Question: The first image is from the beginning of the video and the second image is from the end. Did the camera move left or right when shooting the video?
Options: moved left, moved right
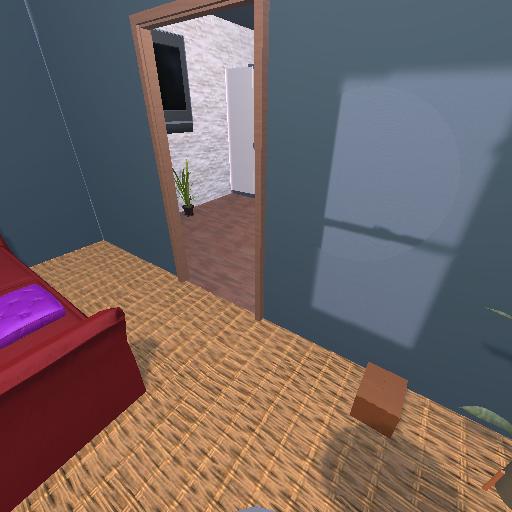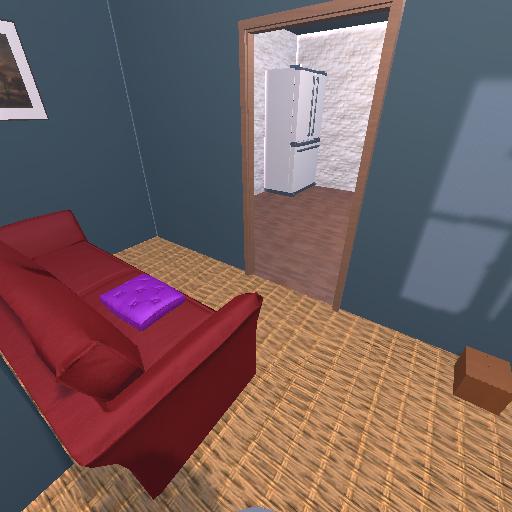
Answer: moved left